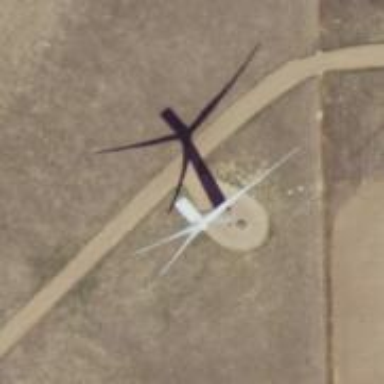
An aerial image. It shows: Wind generator using wind turbines of horizontal axis.